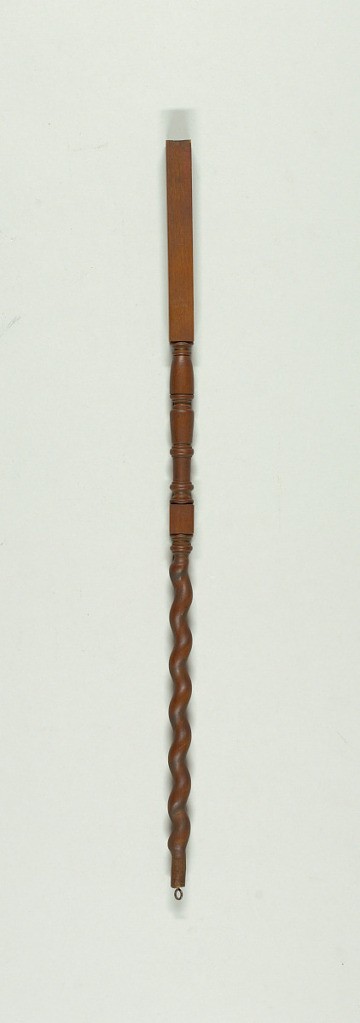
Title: baluster
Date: ca. 1800
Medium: Maple
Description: Turned baluster; square base, turned shaft twisted in upper part. Lacks square capital.